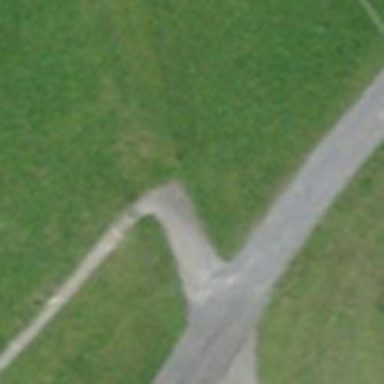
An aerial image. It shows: Path with pebblestone surface.